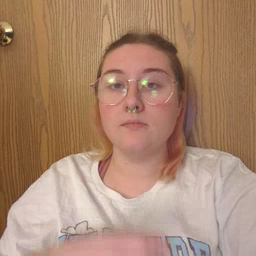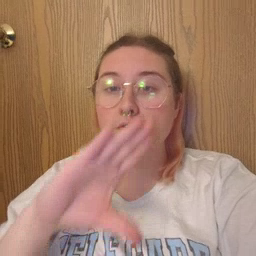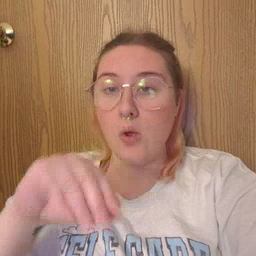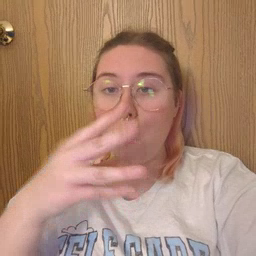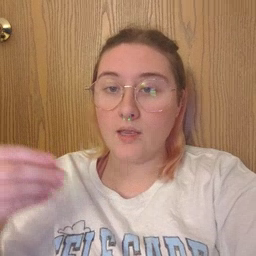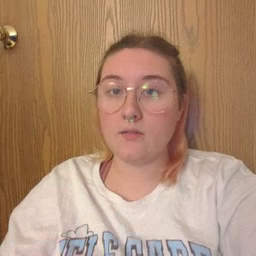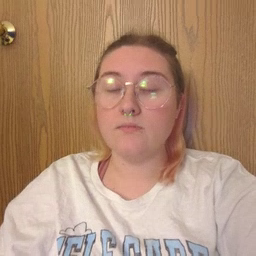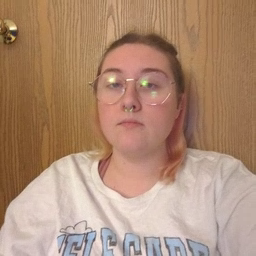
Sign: story